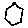
Label: hexagon